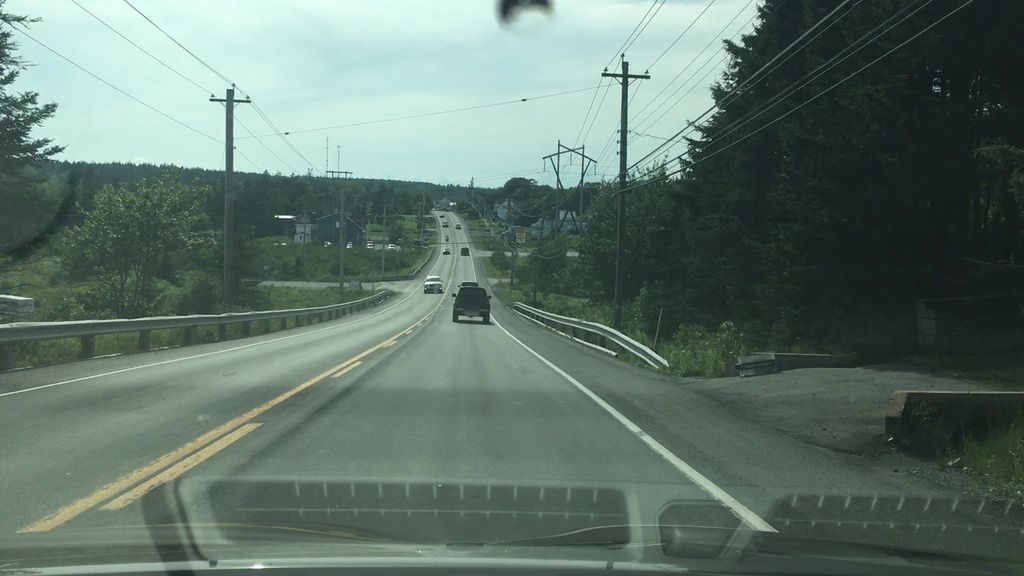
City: halifax